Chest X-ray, AP view. Patient: 48 years old, sex F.
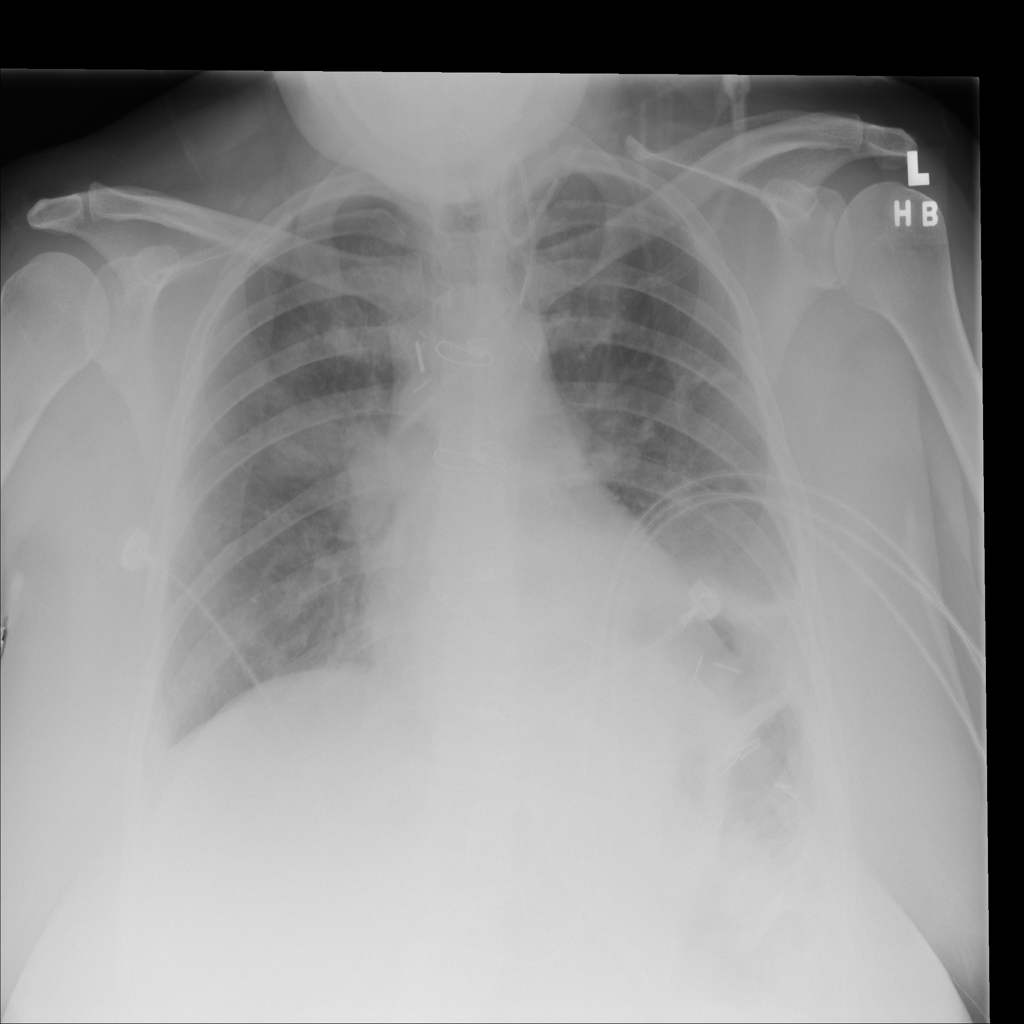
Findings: Infiltration